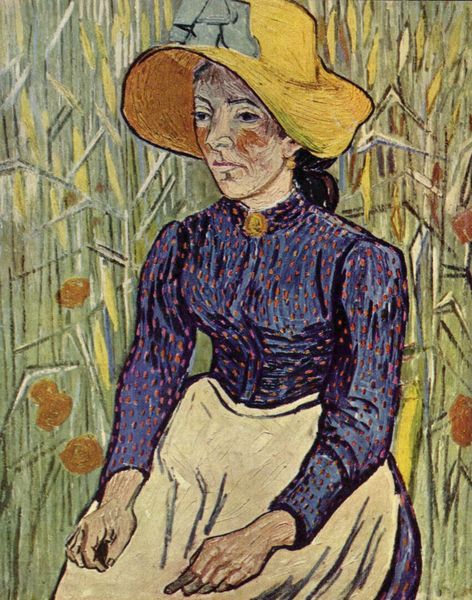
Titel: Porträt einer jungen Bäuerin
Künstler: Vincent van Gogh
Standort: Winterthur
Institution: Privatsammlung
Schlagwörter: blau, blätter, dunkel, gemälde, hand, schatten, schurz, gelb, grün, impressionismus, mädchen, ocker, sitzen, blume, blumen, braun, brust, finger, frau, grau, haar, hell, hintergrund, hut, kleid, licht, mund, nase, ohr, ohrring, orange, schwarz, stirn, stroh, stuhl, weiss, blick, blüte, blüten, gras, rot, beige, expressionismus, malerei, muster, rock, schleife, jung, arm, arme, augen, band, bluse, falten, gesicht, inkarnat, kragen, ärmel, bildnis, hals, hände, portrait, porträt, öl, feld, gräser, halme, natur, schilf, pastos, sonne, haare, sitzend, mutter, augenbrauen, brosche, kinn, lippen, ohren, rouge, arbeit, schürze, taille, magd, sommer, wangen, leiste, umrisse, lehne, acker, bäuerin, ernte, getreide, hafer, korn, weizen, hitze, leer, hellgrün, lila, violett, linien, pause, rast, van gogh, duktus, strohhut, zopf, hutband, grübchen, schmal, brauen, starr, dreiviertelansicht, knöchel, knöpfe, naht, krempe, sonnenhut, bauer, punkte, eng, hängen, gogh, gepunktet, heiss, munch, linear, mohn, geschnitten, mohnblumen, schnitt, mundwinkel, tupfen, tupfer, vincent van gogh, wärme, schoss, halbprofil, geschnürt, müde, gerste, maisfeld, reif, ähren, gerafft, nasenspitze, ausruhen, klatschmohn, getupft, umrisslinien, geraden, tailliert, schliesse, vincent, rohr, bäurin, impressionist, getreidefeld, hellgelb, pünktchen, sonnenschutz, rote wangen, fra, handgelenk, sitzende frau, arbeiterin, angesteckt, roggen, kommatechnik, schürzenband, leerer blick, feldarbeiterin, getreidehalme, impressionisemus, verschafft